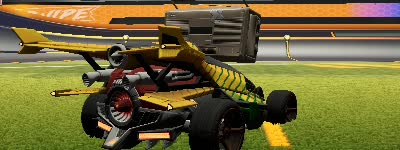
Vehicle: aftershock